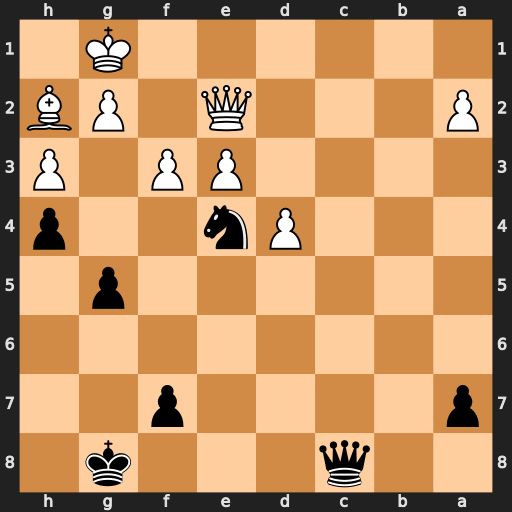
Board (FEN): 2q3k1/p4p2/8/6p1/3Pn2p/4PP1P/P3Q1PB/6K1
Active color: b
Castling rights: -
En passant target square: -
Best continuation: Qc1+ Qf1 Qxe3+ Kh1 Nf2+